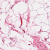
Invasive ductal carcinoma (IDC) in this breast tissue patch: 0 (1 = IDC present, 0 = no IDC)